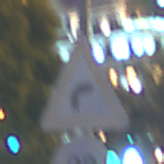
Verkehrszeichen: KurveRechts
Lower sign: Geschwindigkeit80
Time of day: Night
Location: Outdoor (Urban)
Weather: PartlyCloudy
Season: NotSpecified
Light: Natural